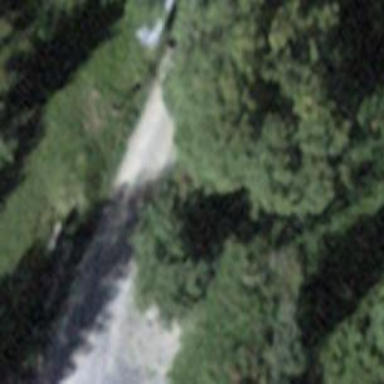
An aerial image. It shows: Unclassified road with gravel surface.